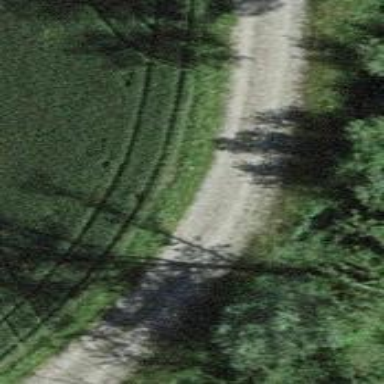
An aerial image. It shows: Asphalt track with grade1 tracktype suitable for agricultural vehicles.